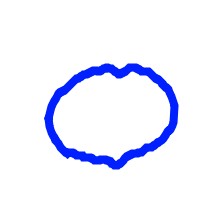
Shape: circle